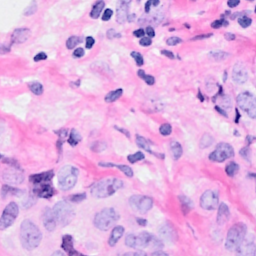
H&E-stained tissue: Breast